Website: macys
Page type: customer-info-address
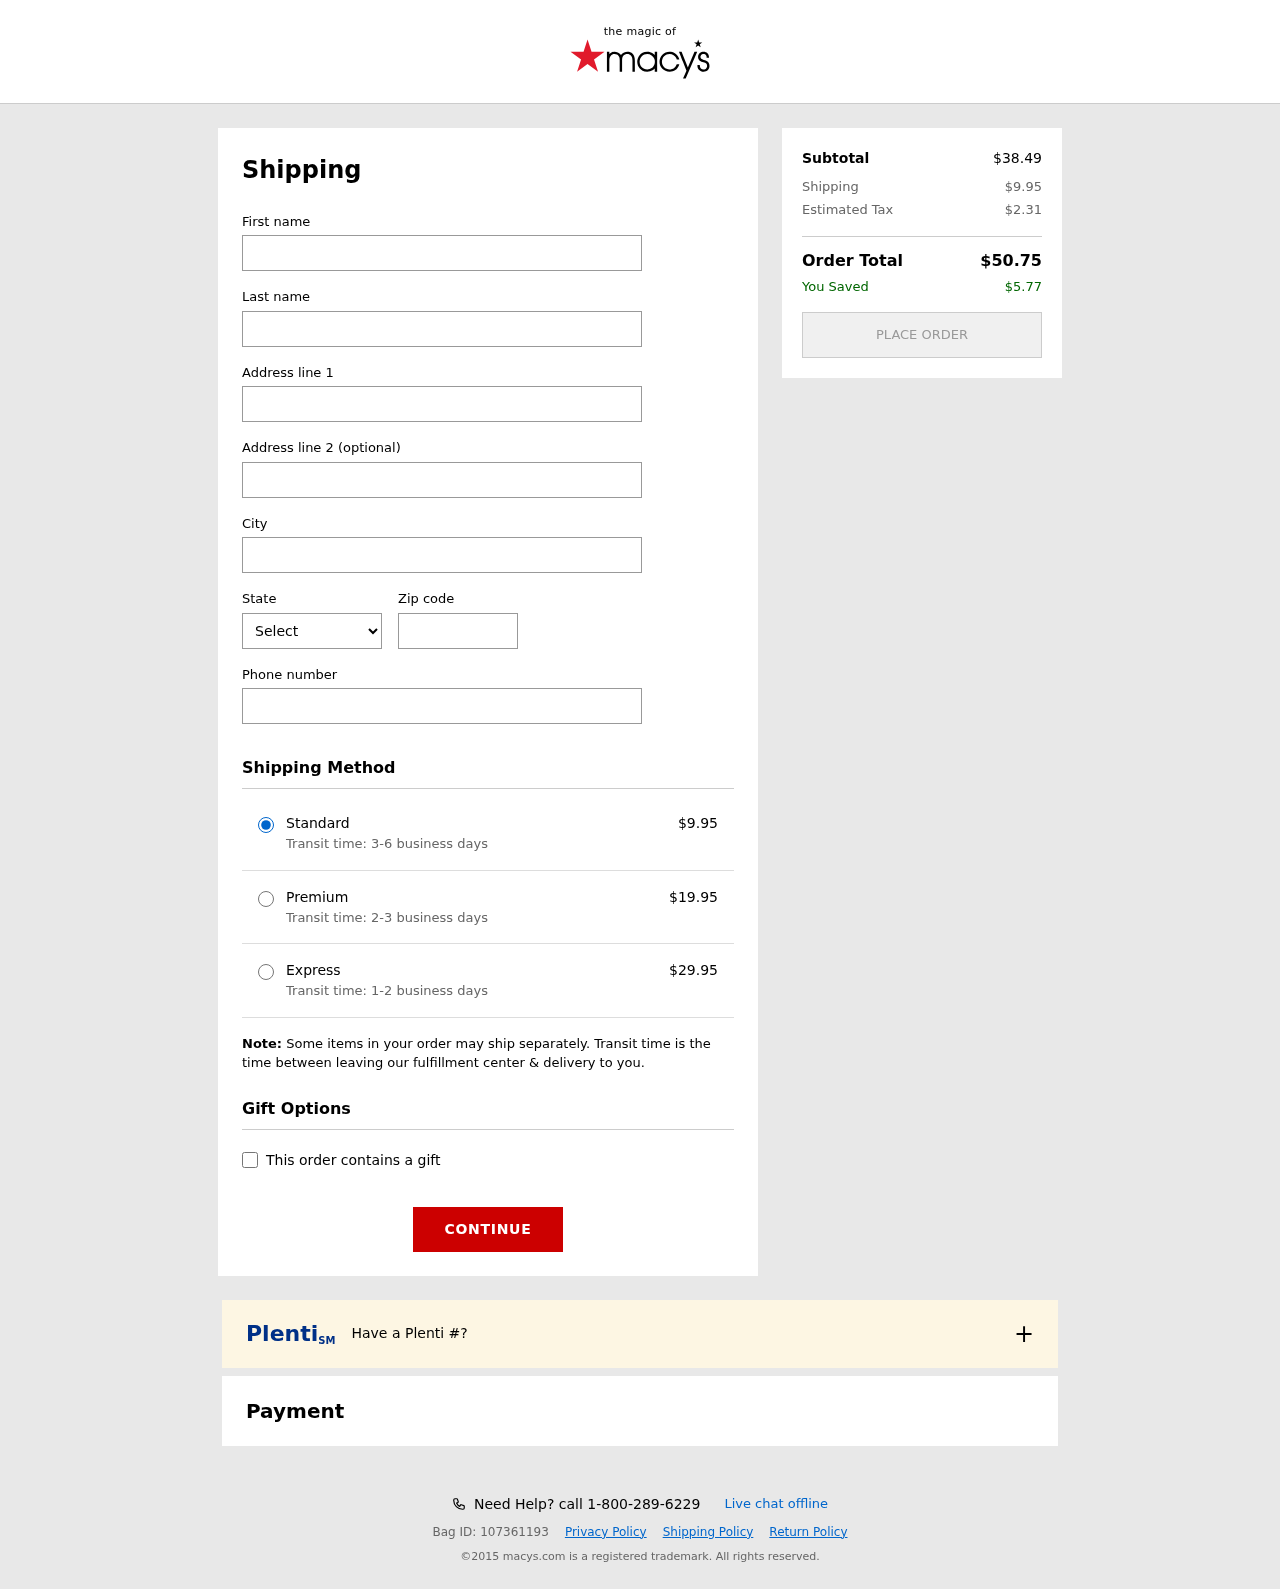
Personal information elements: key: PII_CITY
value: Port Brianshire
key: PII_FIRSTNAME
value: Heather
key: PII_LASTNAME
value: Brewer
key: PII_PHONE
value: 8044027701
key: PII_POSTCODE
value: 50616
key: PII_STATE_ABBR
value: MS
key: PII_STREET
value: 88037 Timothy Streets Suite 720
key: PII_STREET2
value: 590 Nicole Radial Suite 576
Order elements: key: ORDER_SHIPPING_COST
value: $9.95
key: ORDER_SHIPPING_COST_PREMIUM
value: $19.95
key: ORDER_SHIPPING_COST_EXPRESS
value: $29.95
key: ORDER_SUBTOTAL
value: $38.49
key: ORDER_TAX
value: $2.31
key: ORDER_TOTAL
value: $50.75
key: ORDER_SAVINGS
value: $5.77